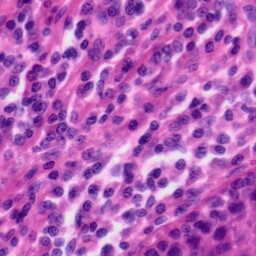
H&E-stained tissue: Tonsil